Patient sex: M
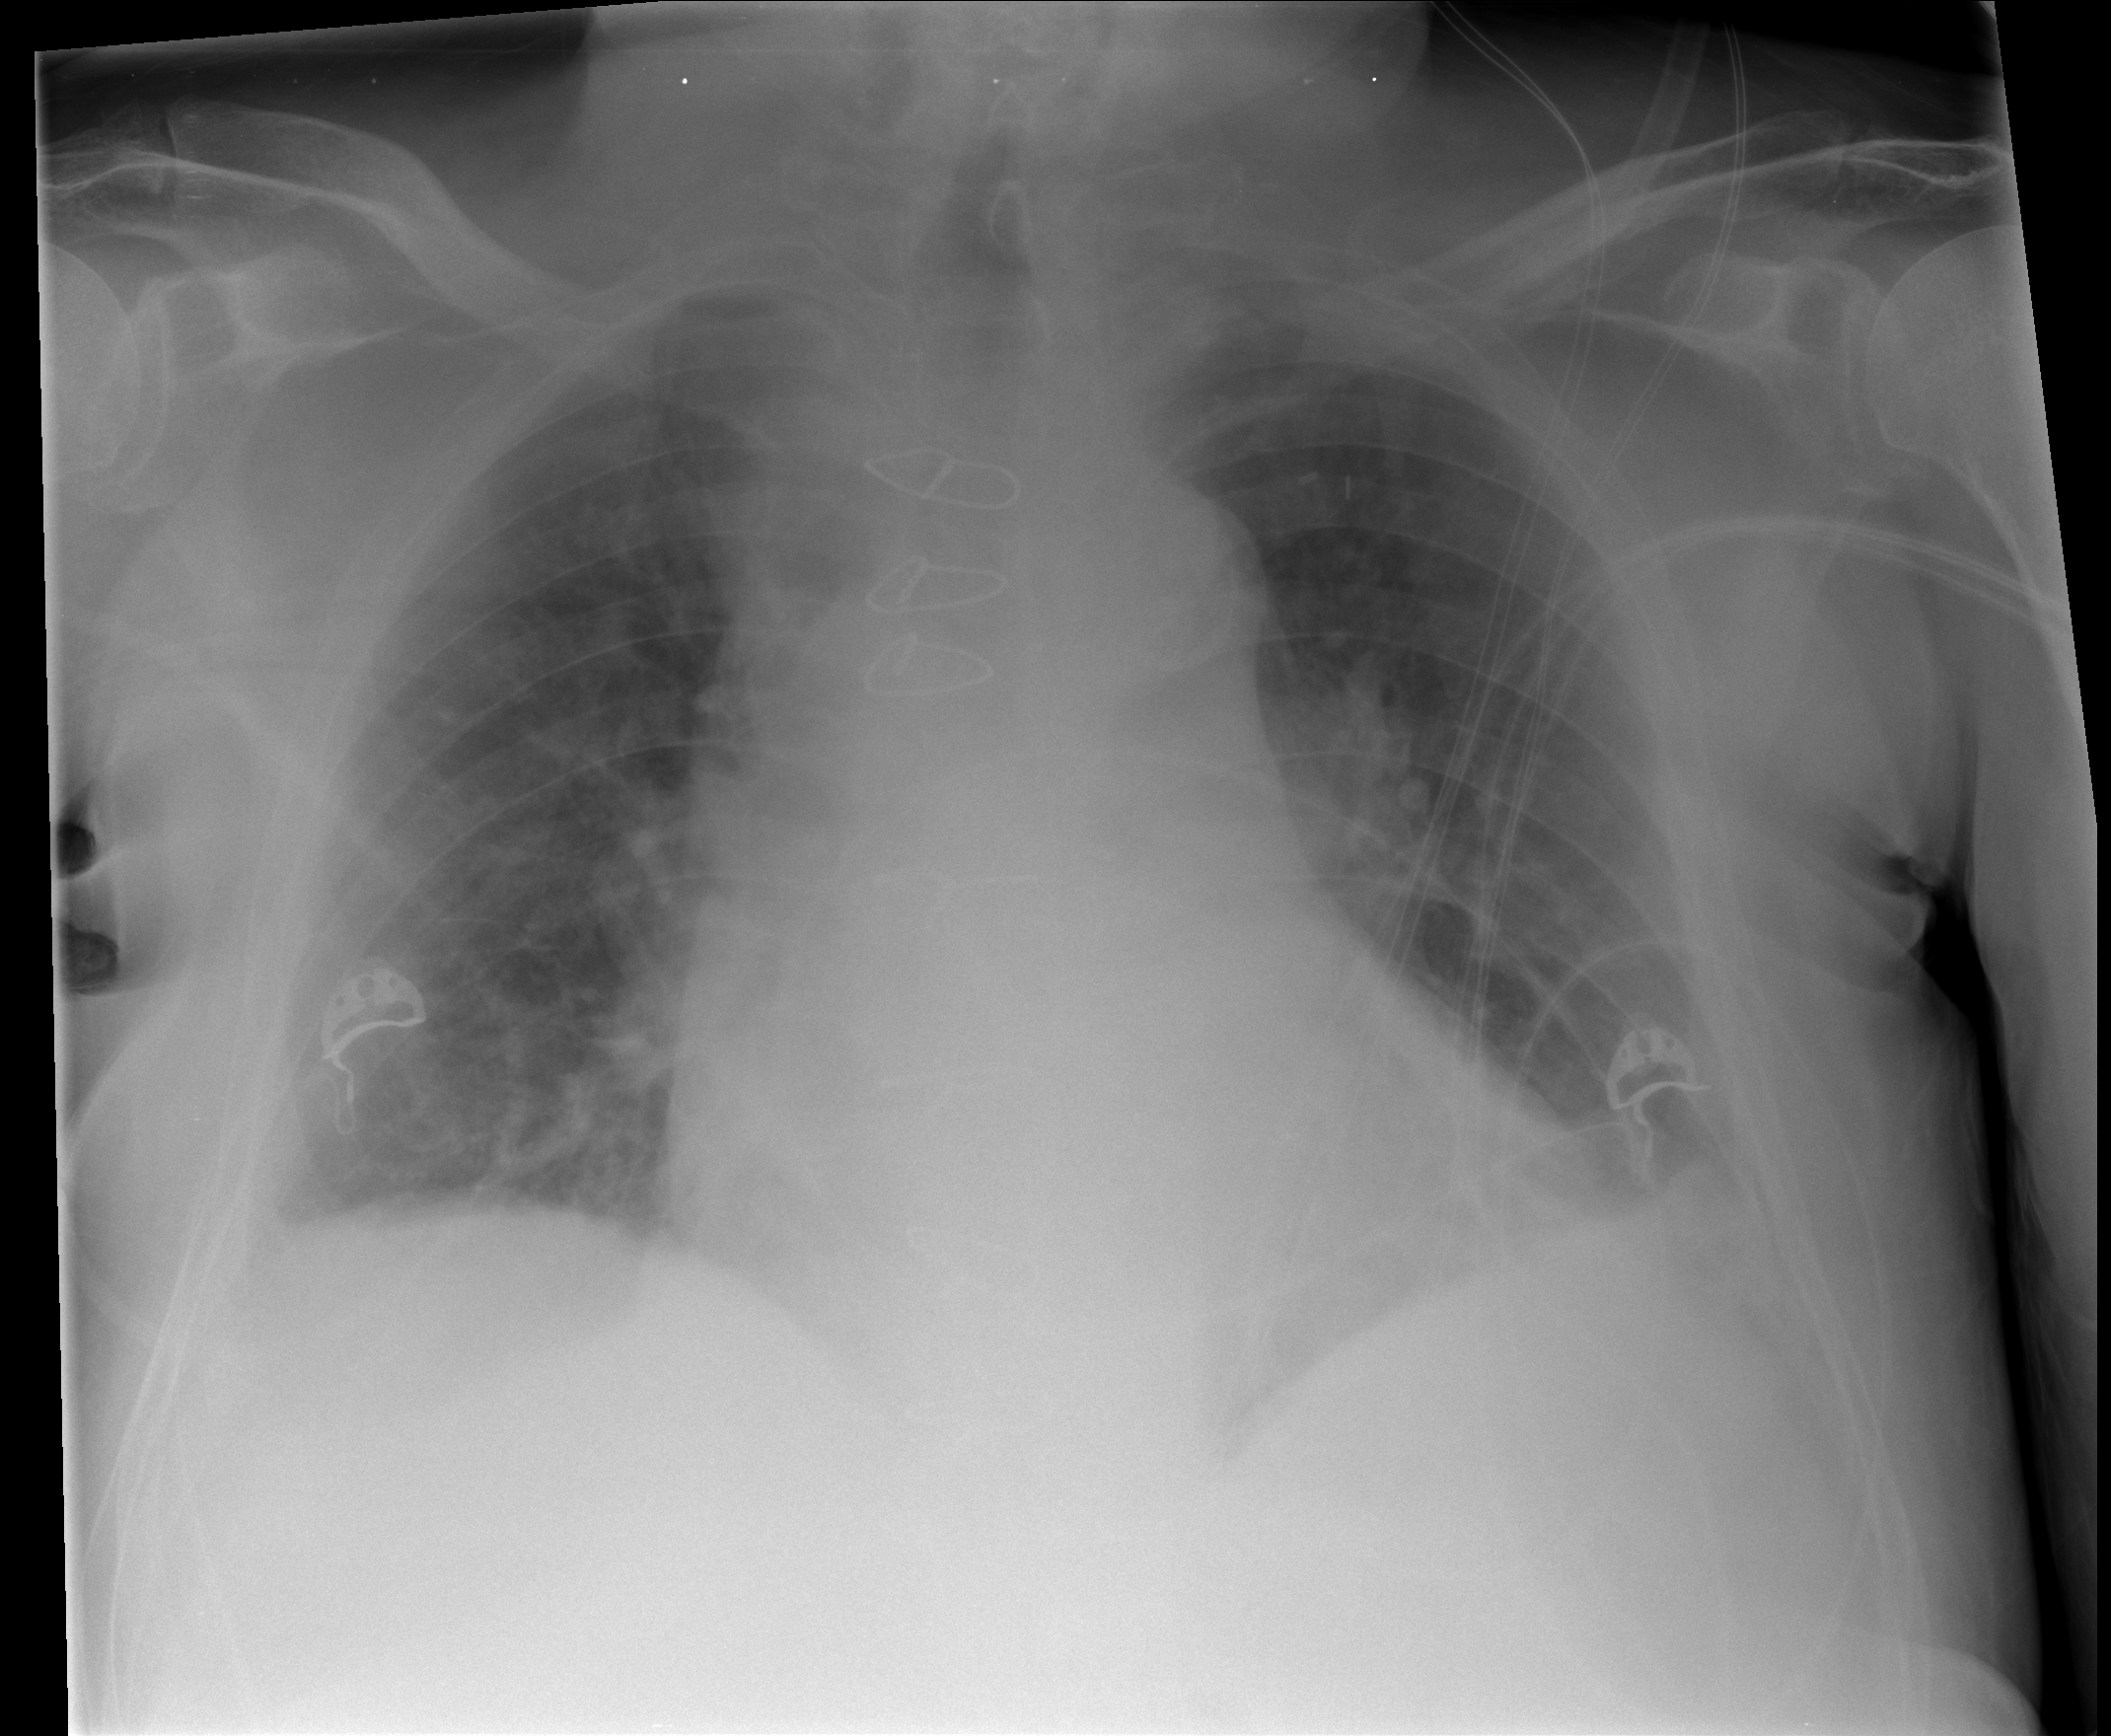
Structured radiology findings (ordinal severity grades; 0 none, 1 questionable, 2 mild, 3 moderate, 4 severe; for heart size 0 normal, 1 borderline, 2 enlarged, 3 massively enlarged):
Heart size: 1
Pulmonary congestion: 0
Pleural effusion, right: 1
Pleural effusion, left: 0
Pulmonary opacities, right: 0
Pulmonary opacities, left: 0
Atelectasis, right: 0
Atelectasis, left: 2